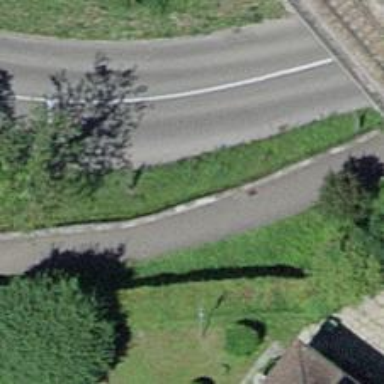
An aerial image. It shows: Asphalt footway.